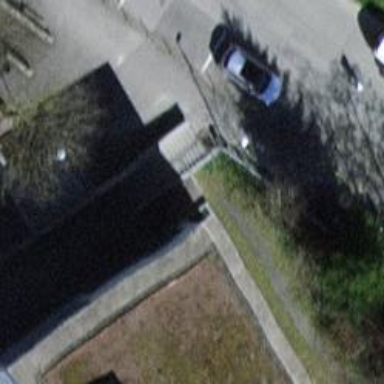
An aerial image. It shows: Bicycle parking area.